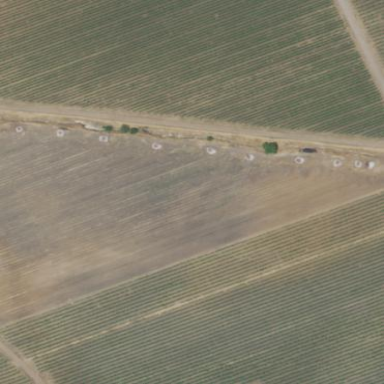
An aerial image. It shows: Vineyard with grape crops.